Interaction volume radius: 10 \u00c5
Interaction volume height: 30 \u00c5
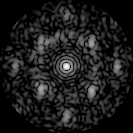
Disorder parameter: 0.5545